Interaction volume radius: 10 \u00c5
Interaction volume height: 10 \u00c5
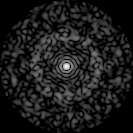
Disorder parameter: 0.8231